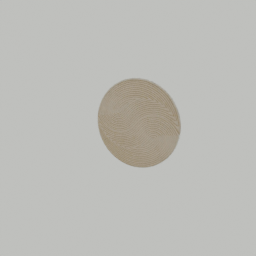
Label: decoration